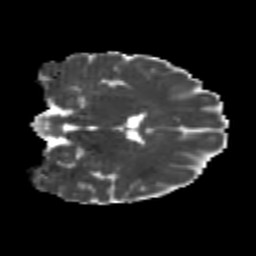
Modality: MD
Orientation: coronal
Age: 24
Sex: male
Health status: healthy
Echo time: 0.074 s